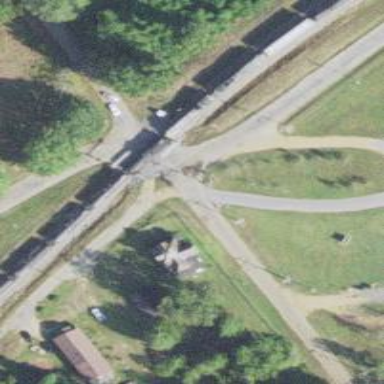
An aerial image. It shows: Level crossing with lights on the railway.